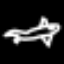
Label: airplane